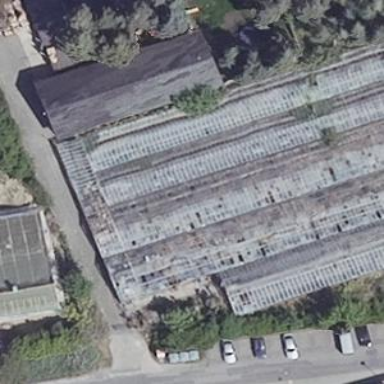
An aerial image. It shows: Greenhouse.